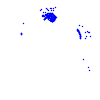
Particle: electron